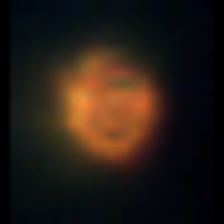
Taxon: NanoPlankton
Group: Other